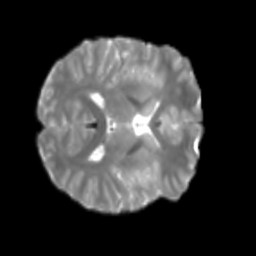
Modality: T2w
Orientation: axial
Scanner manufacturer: siemens
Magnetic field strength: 3 T
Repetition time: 4 s
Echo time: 0.0594 s